Aerial crown-view tile of a tropical tree (Barro Colorado Island, Panama), acquired 20250414:
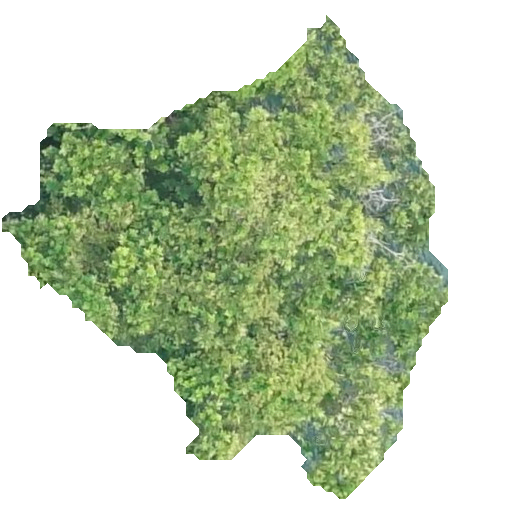
Species: Anacardium excelsum
GBIF accepted scientific name: Anacardium excelsum
Crown area: 179.522 m²